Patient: sex F, age 65
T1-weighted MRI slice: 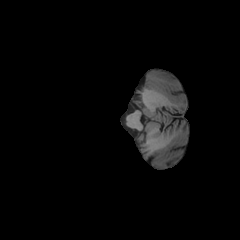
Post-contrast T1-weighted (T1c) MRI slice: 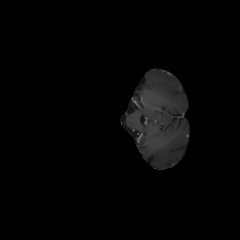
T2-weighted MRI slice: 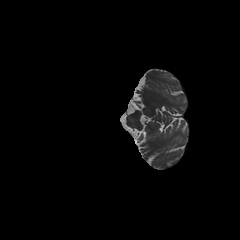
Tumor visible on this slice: no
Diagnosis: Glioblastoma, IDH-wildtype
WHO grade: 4